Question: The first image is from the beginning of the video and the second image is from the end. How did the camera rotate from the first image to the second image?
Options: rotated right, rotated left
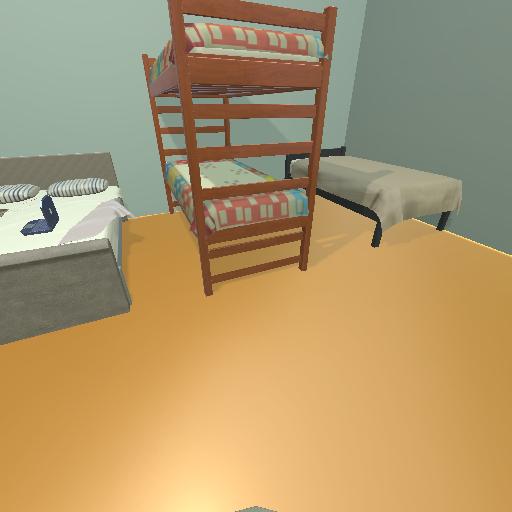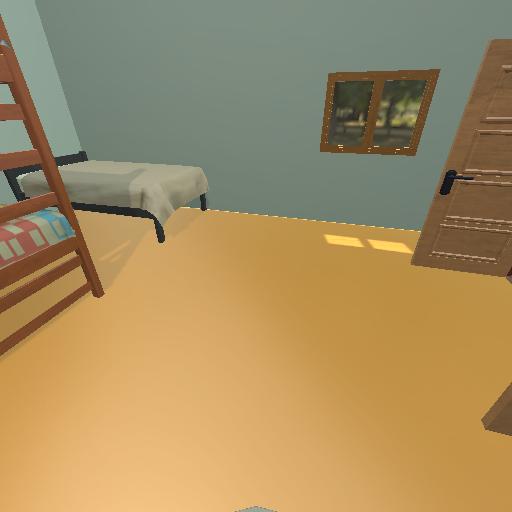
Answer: rotated right